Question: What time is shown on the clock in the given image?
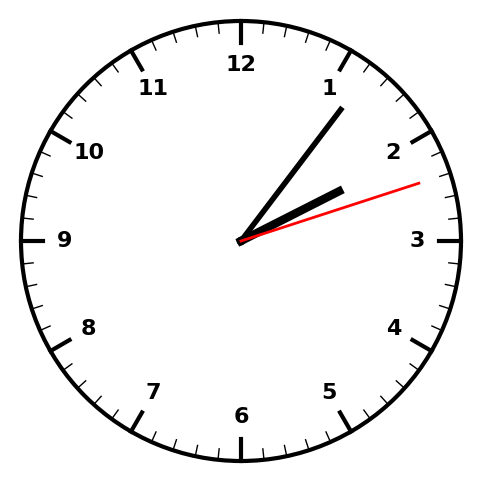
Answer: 02:06:12